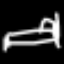
Label: bed